Question: I'm trying to create a SQL Server database from Visual Studio Database Explorer. When I right click on Data Connections, the Create New SQL Server Database option remains grayed out.

I have VS Express 2012 and SQL Server Express 2012 installed in my system. SQL Server instance is up and running.
Do I need to configure anything, so that Visual Studio recognizes the installed SQL Server instance?
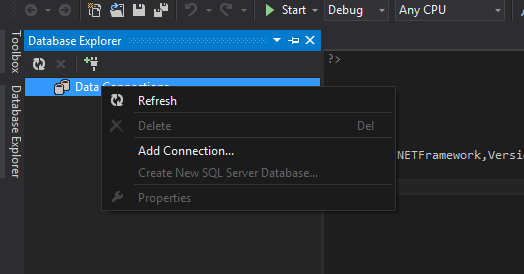
Answer: You first need to make a connection to the SQL Server before you can create a database.
Click the Add Connection option and connect to your SQL Server instance, then the option will become available on your connected Server.